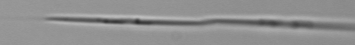
Label: Pseudo-nitzschia